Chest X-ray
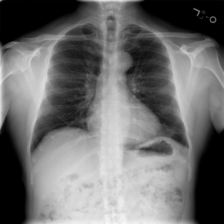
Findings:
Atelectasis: negative
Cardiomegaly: negative
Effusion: negative
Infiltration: negative
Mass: negative
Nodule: negative
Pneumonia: negative
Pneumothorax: negative
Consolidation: negative
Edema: negative
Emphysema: negative
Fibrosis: negative
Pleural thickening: negative
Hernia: negative